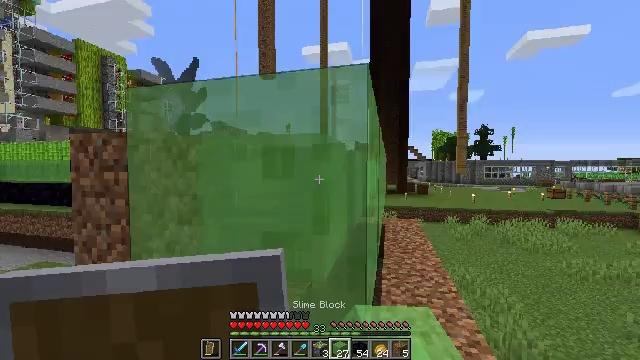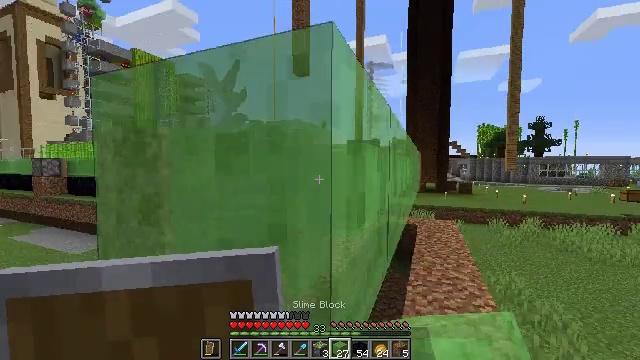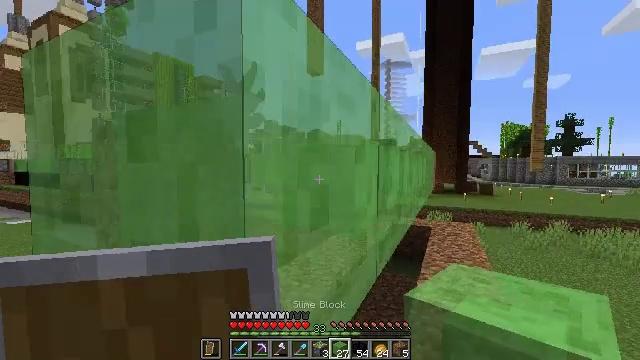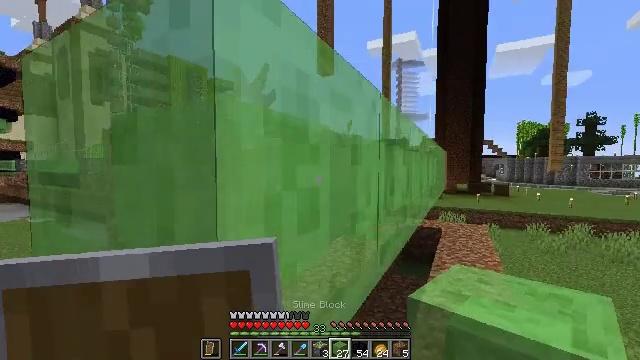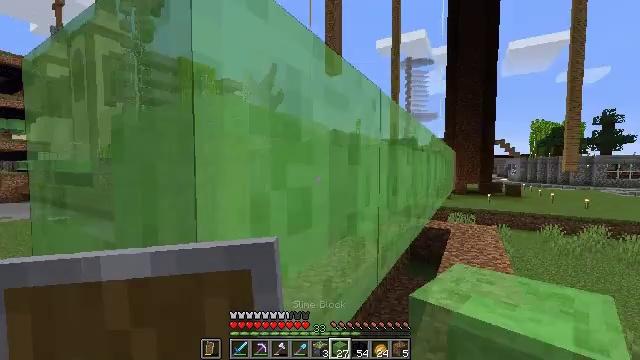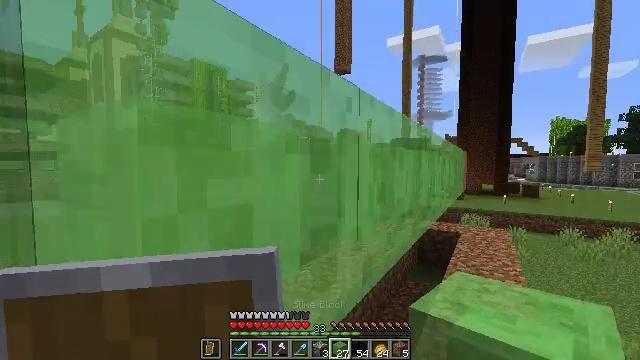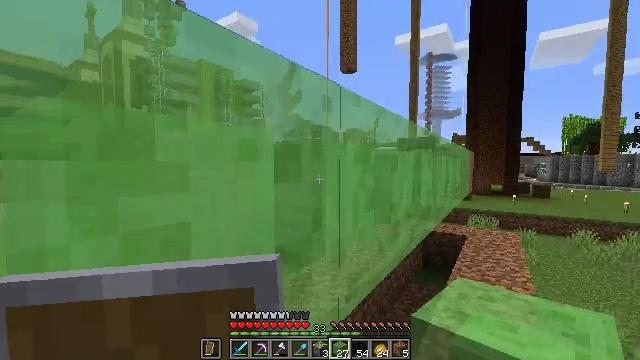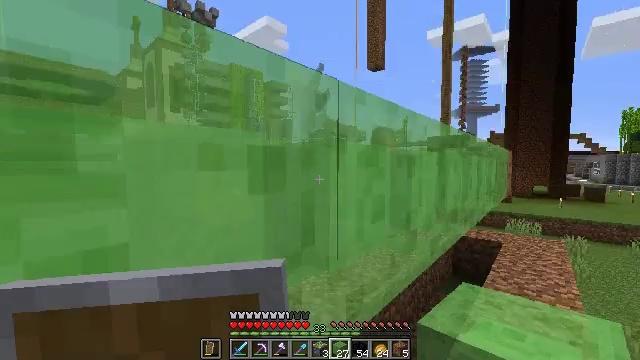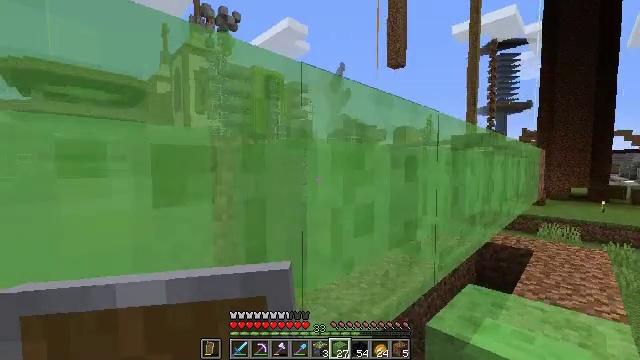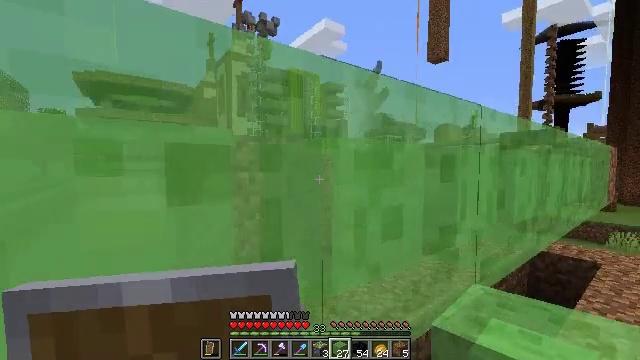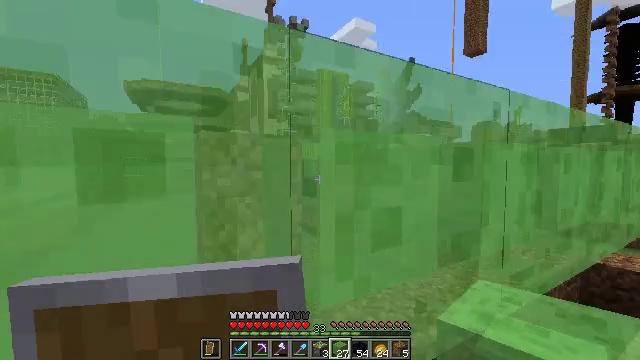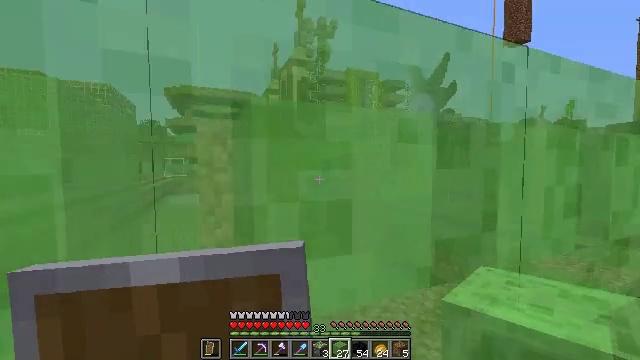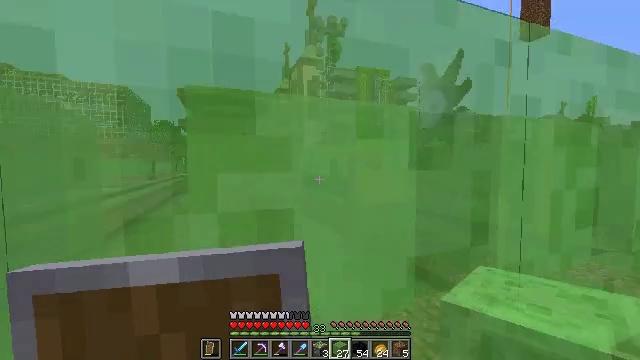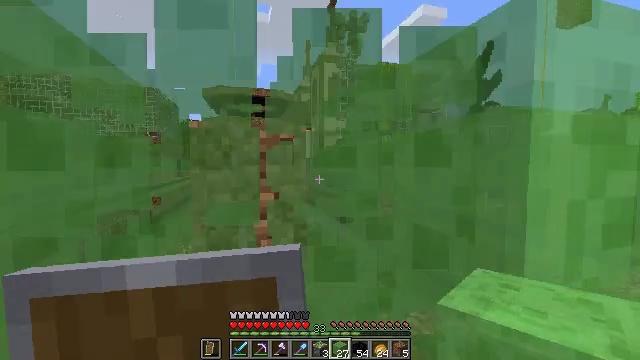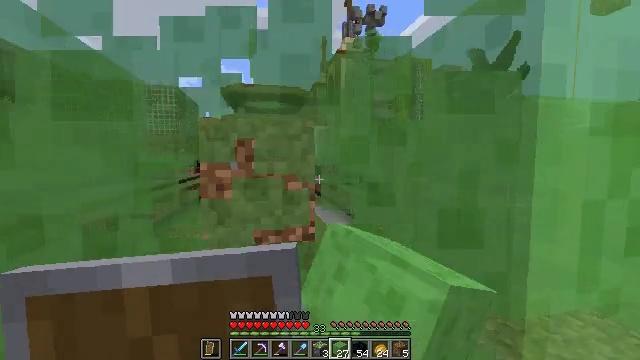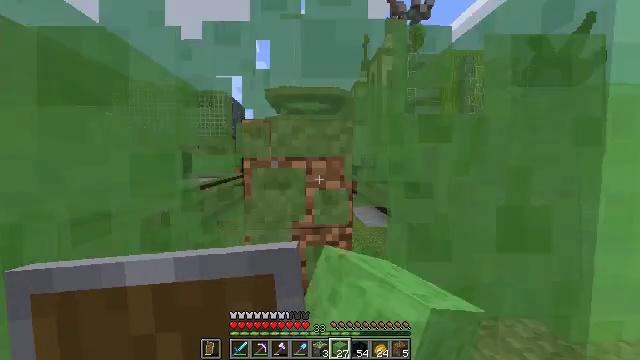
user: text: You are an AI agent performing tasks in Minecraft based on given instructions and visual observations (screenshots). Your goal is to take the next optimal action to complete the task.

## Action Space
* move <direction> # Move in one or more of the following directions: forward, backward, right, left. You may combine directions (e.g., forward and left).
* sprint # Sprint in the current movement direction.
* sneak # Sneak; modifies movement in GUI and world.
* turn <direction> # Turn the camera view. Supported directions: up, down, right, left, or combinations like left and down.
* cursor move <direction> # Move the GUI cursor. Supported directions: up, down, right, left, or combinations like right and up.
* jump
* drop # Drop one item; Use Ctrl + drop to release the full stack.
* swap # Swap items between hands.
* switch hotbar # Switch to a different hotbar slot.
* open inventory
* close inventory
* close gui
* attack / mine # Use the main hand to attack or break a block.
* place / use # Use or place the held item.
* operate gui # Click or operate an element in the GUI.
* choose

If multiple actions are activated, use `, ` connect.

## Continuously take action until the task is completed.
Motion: motion action
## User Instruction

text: Retrieve slime block by mining it.
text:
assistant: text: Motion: move forward and move right, turn left
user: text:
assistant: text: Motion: move forward and move right, turn left
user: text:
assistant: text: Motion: move forward and move right, turn left
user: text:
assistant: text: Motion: move forward and move right, turn left
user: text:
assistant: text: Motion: move forward and move right, turn left
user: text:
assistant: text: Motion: move forward and move right, turn left
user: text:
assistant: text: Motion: move forward and move right, turn left
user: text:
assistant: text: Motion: move forward and move right, turn left
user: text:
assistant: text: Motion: move forward and move right, turn left
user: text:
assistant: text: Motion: move forward and move right, turn left
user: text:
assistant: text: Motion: move forward and move right, turn left
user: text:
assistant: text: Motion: move forward and move right, turn left
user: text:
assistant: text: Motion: turn left, attack / mine
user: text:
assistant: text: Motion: turn left, attack / mine
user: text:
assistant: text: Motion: turn left
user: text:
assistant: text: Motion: turn left
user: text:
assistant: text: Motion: turn left
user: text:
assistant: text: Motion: no_op